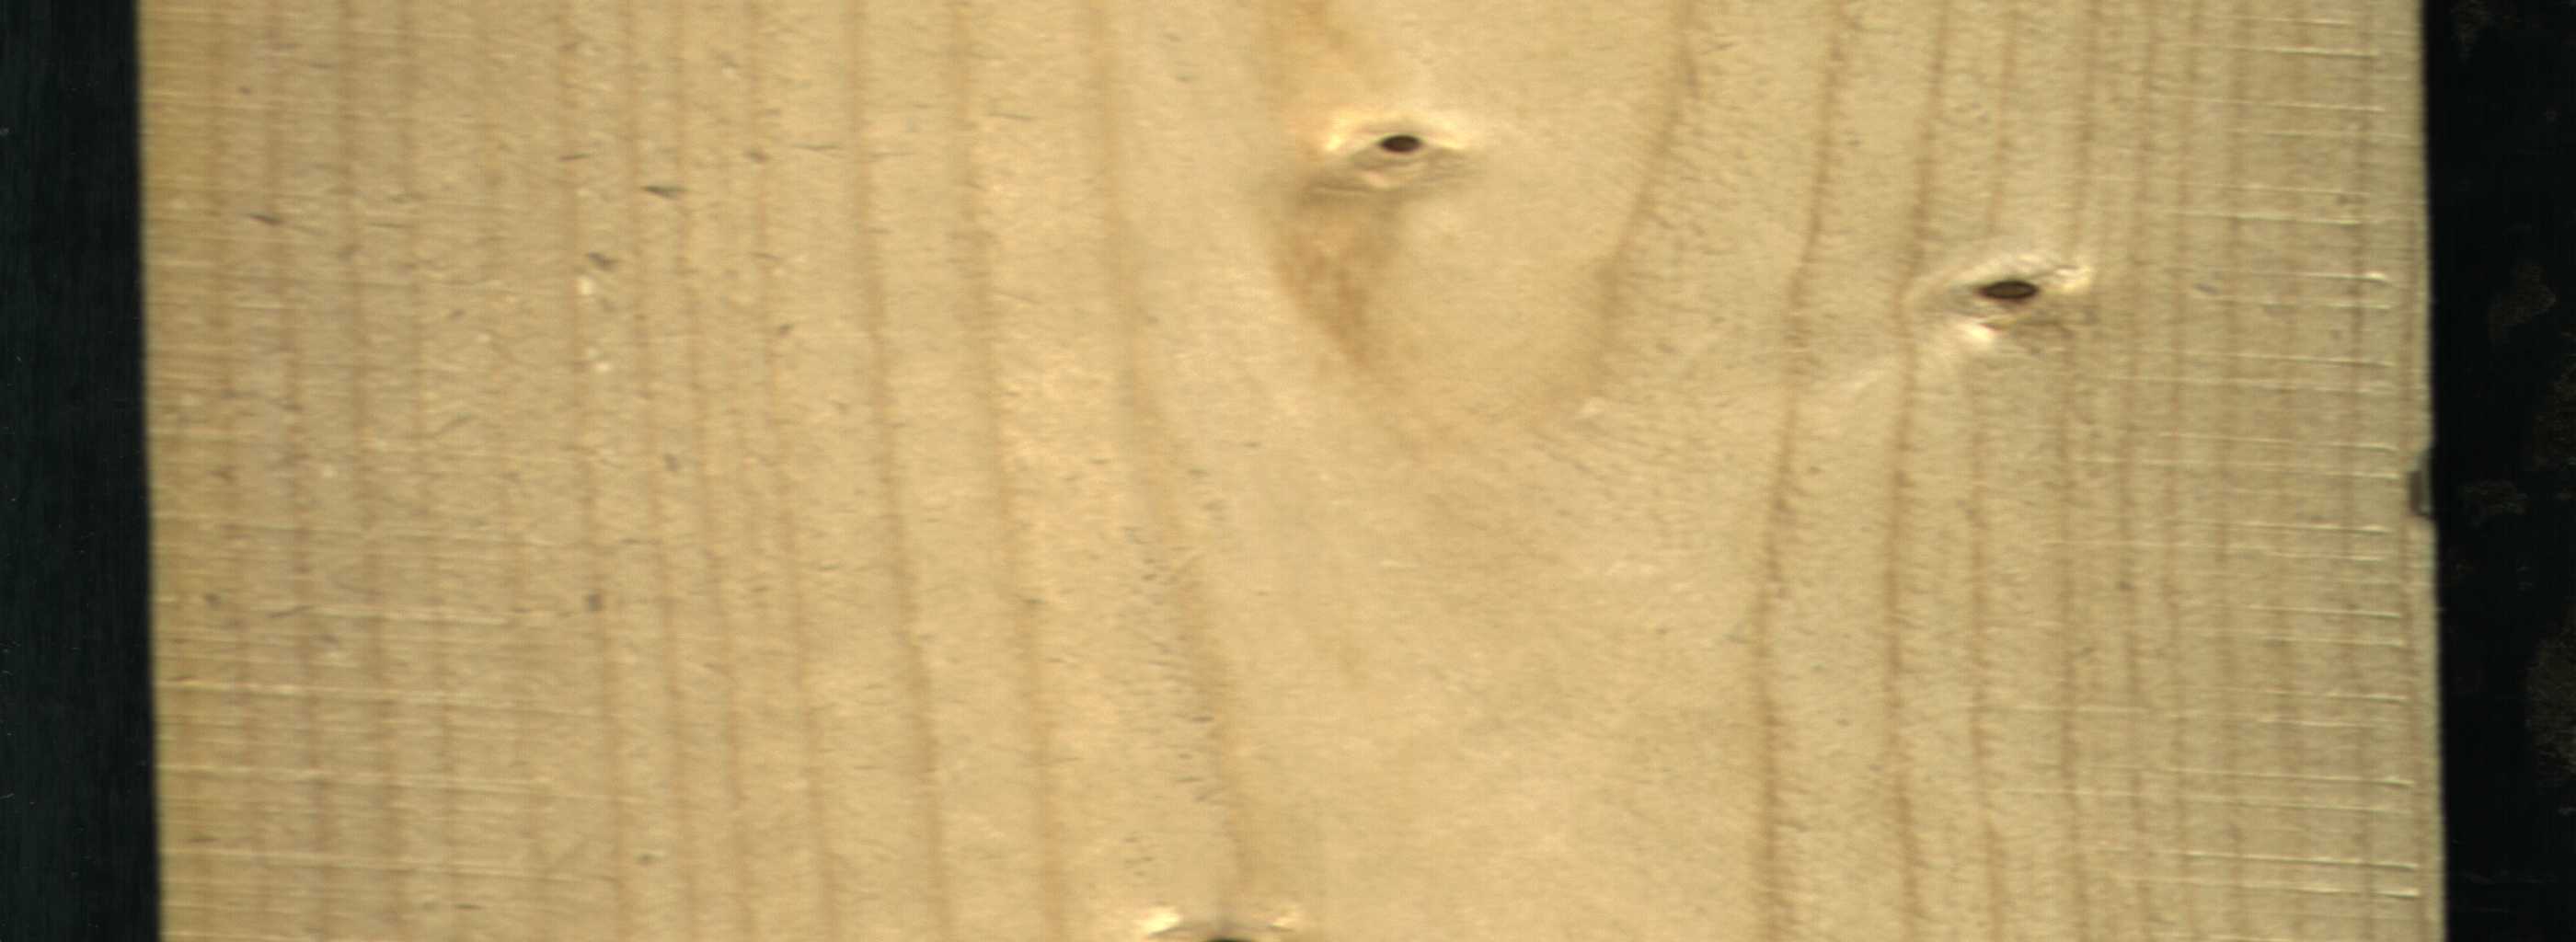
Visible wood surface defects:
Dead_Knot
Dead_Knot